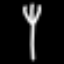
Label: fork